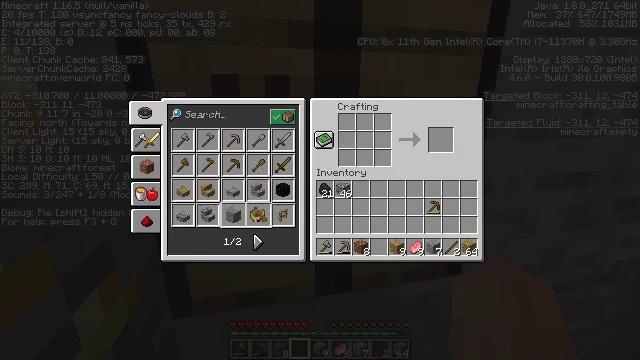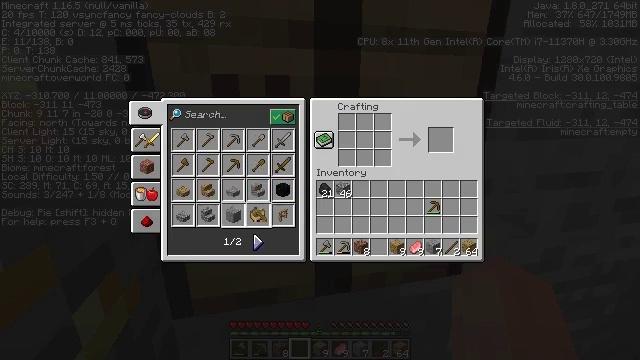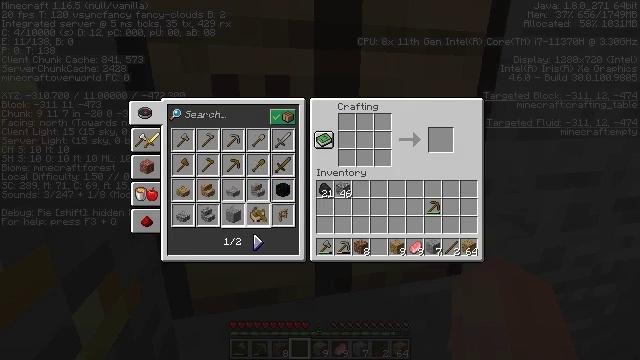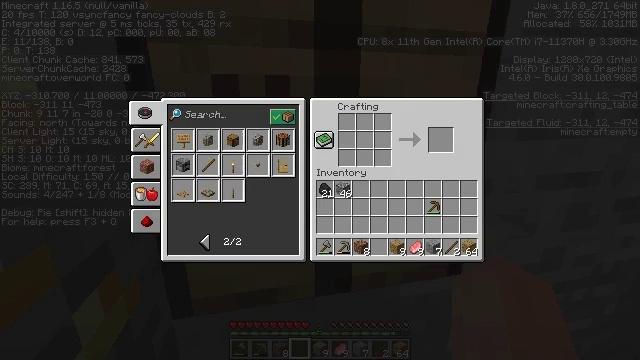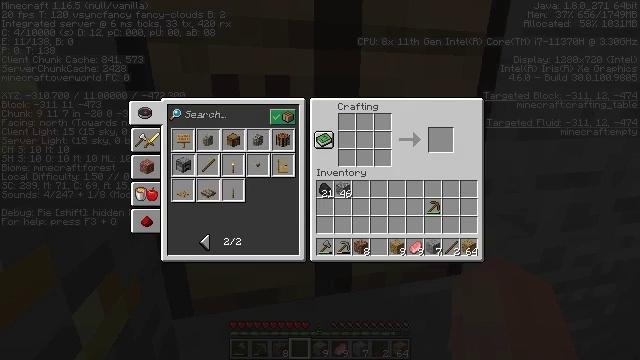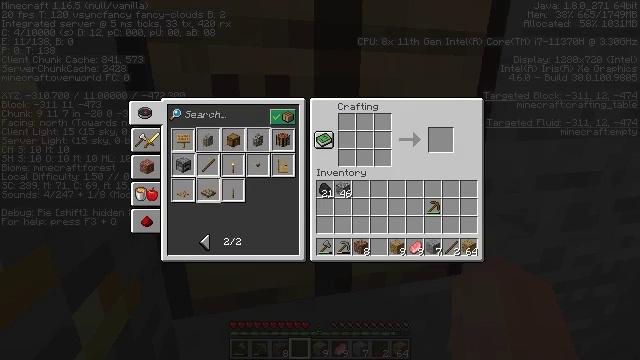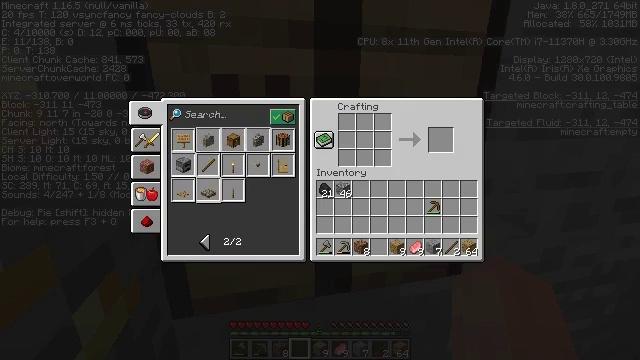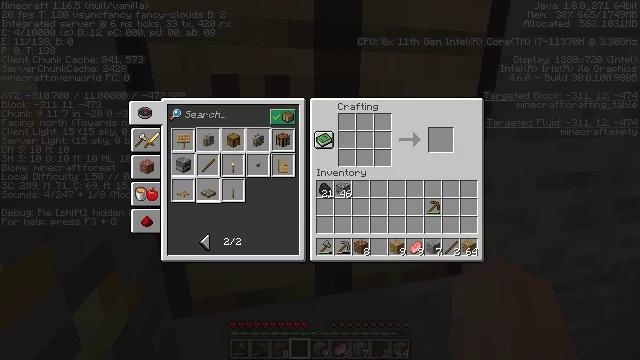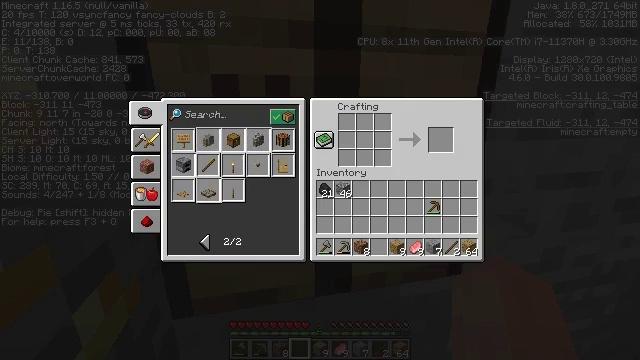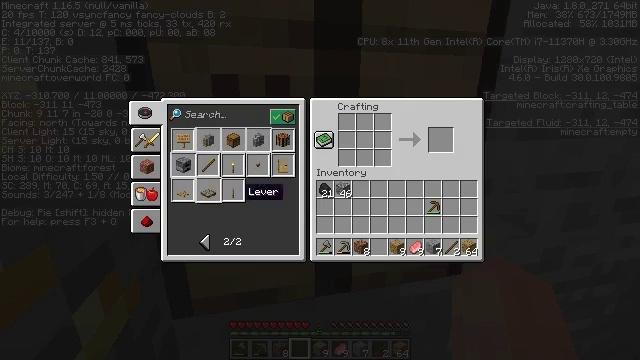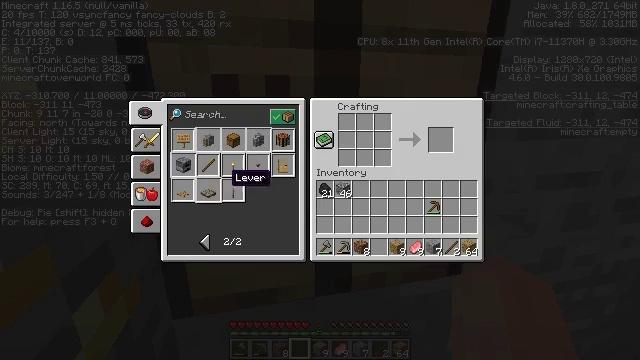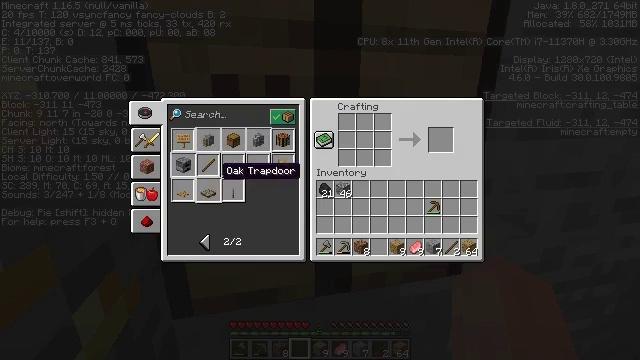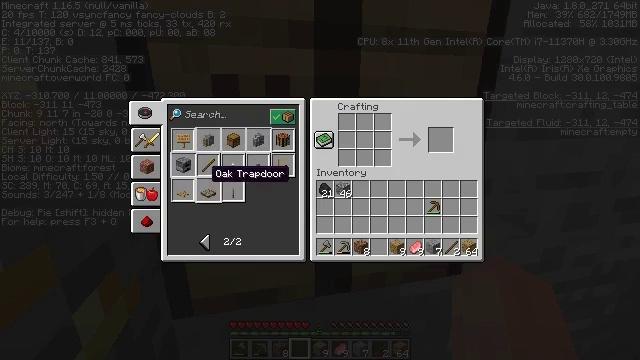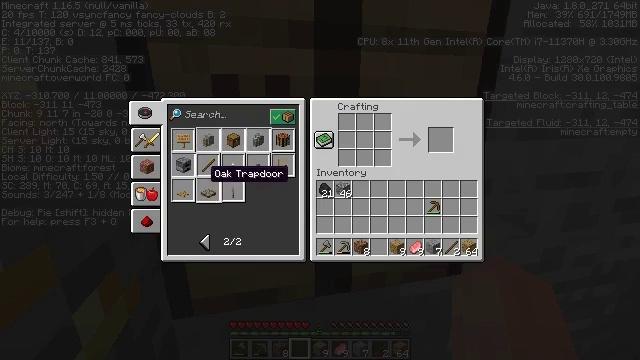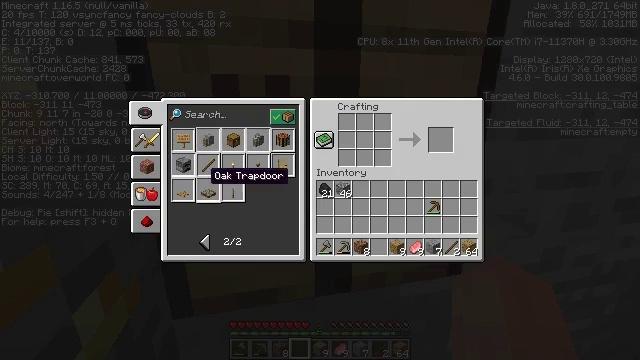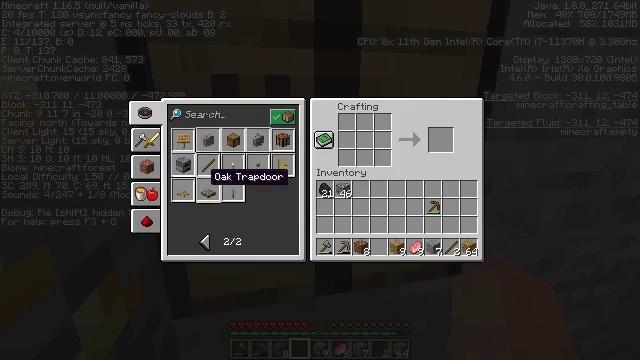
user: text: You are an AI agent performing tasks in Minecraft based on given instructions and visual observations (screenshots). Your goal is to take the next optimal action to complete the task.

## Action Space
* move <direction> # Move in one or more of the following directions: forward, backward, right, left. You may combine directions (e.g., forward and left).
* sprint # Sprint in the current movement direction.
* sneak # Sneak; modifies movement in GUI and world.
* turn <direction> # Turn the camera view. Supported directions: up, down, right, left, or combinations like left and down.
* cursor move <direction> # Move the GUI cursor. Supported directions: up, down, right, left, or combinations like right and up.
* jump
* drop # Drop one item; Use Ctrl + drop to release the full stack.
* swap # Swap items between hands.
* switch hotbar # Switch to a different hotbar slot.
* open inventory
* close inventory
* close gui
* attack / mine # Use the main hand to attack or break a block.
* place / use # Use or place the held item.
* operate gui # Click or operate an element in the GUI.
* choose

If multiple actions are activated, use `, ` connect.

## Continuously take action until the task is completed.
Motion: motion action
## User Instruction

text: Craft an oak trapdoor using the crafting table.
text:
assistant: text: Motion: no_op
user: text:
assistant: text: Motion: no_op
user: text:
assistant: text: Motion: operate gui
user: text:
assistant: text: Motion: operate gui
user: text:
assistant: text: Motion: operate gui
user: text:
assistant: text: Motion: no_op
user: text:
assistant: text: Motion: cursor move up
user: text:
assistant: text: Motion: cursor move up
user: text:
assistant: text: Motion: cursor move left and up
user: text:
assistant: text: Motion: cursor move left and up
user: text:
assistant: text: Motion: cursor move left and up
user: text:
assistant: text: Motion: cursor move left
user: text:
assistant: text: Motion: no_op
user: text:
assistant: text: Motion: operate gui
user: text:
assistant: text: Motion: operate gui
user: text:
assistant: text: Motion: operate gui
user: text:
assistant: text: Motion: cursor move right
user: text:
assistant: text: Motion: cursor move right and up
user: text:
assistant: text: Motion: cursor move right and up
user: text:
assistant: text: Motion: cursor move right and up
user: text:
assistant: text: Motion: cursor move right
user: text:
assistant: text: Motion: no_op
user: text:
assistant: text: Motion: cursor move right and down
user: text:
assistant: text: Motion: cursor move right
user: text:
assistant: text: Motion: cursor move right
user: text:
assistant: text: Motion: cursor move right
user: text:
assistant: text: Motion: no_op
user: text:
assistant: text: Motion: operate gui
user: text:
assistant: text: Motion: operate gui
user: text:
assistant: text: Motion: operate gui